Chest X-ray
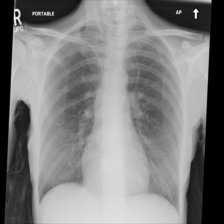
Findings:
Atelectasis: negative
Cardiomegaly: negative
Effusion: negative
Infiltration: negative
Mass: negative
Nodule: negative
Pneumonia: negative
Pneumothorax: negative
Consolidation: negative
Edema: negative
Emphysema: negative
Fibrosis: negative
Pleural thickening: negative
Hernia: negative